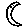
Label: moon